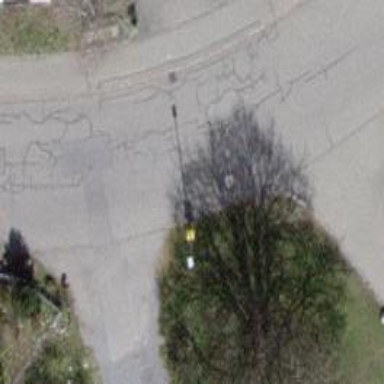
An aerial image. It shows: Post box.